Question: I have the following code to set my cell's background as an image:
'''
UIImageView *imageView = [[UIImageView alloc] initWithFrame:CGRectMake(0, 0, 150, 55)];
imageView.image = [UIImage imageNamed:@"cellBackground.png"];
cell.backgroundView = imageView;
'''
but unfortunately the background image is cut to half, IDK why:

Thanks.
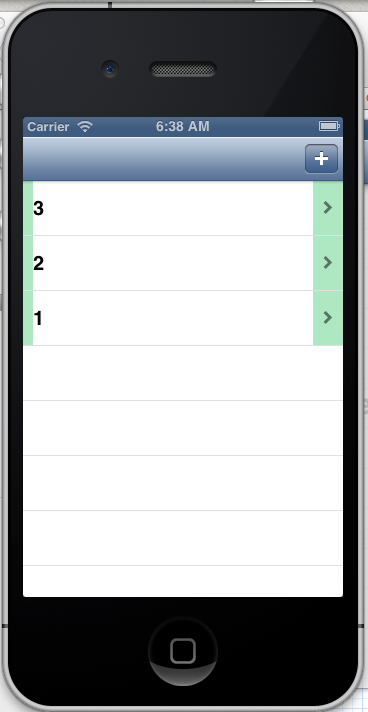
Answer: If you are using the default UITableViewCell then this should solve your problem:
'''
cell.textLabel.backgroundColor = [UIColor clearColor];
'''